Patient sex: F
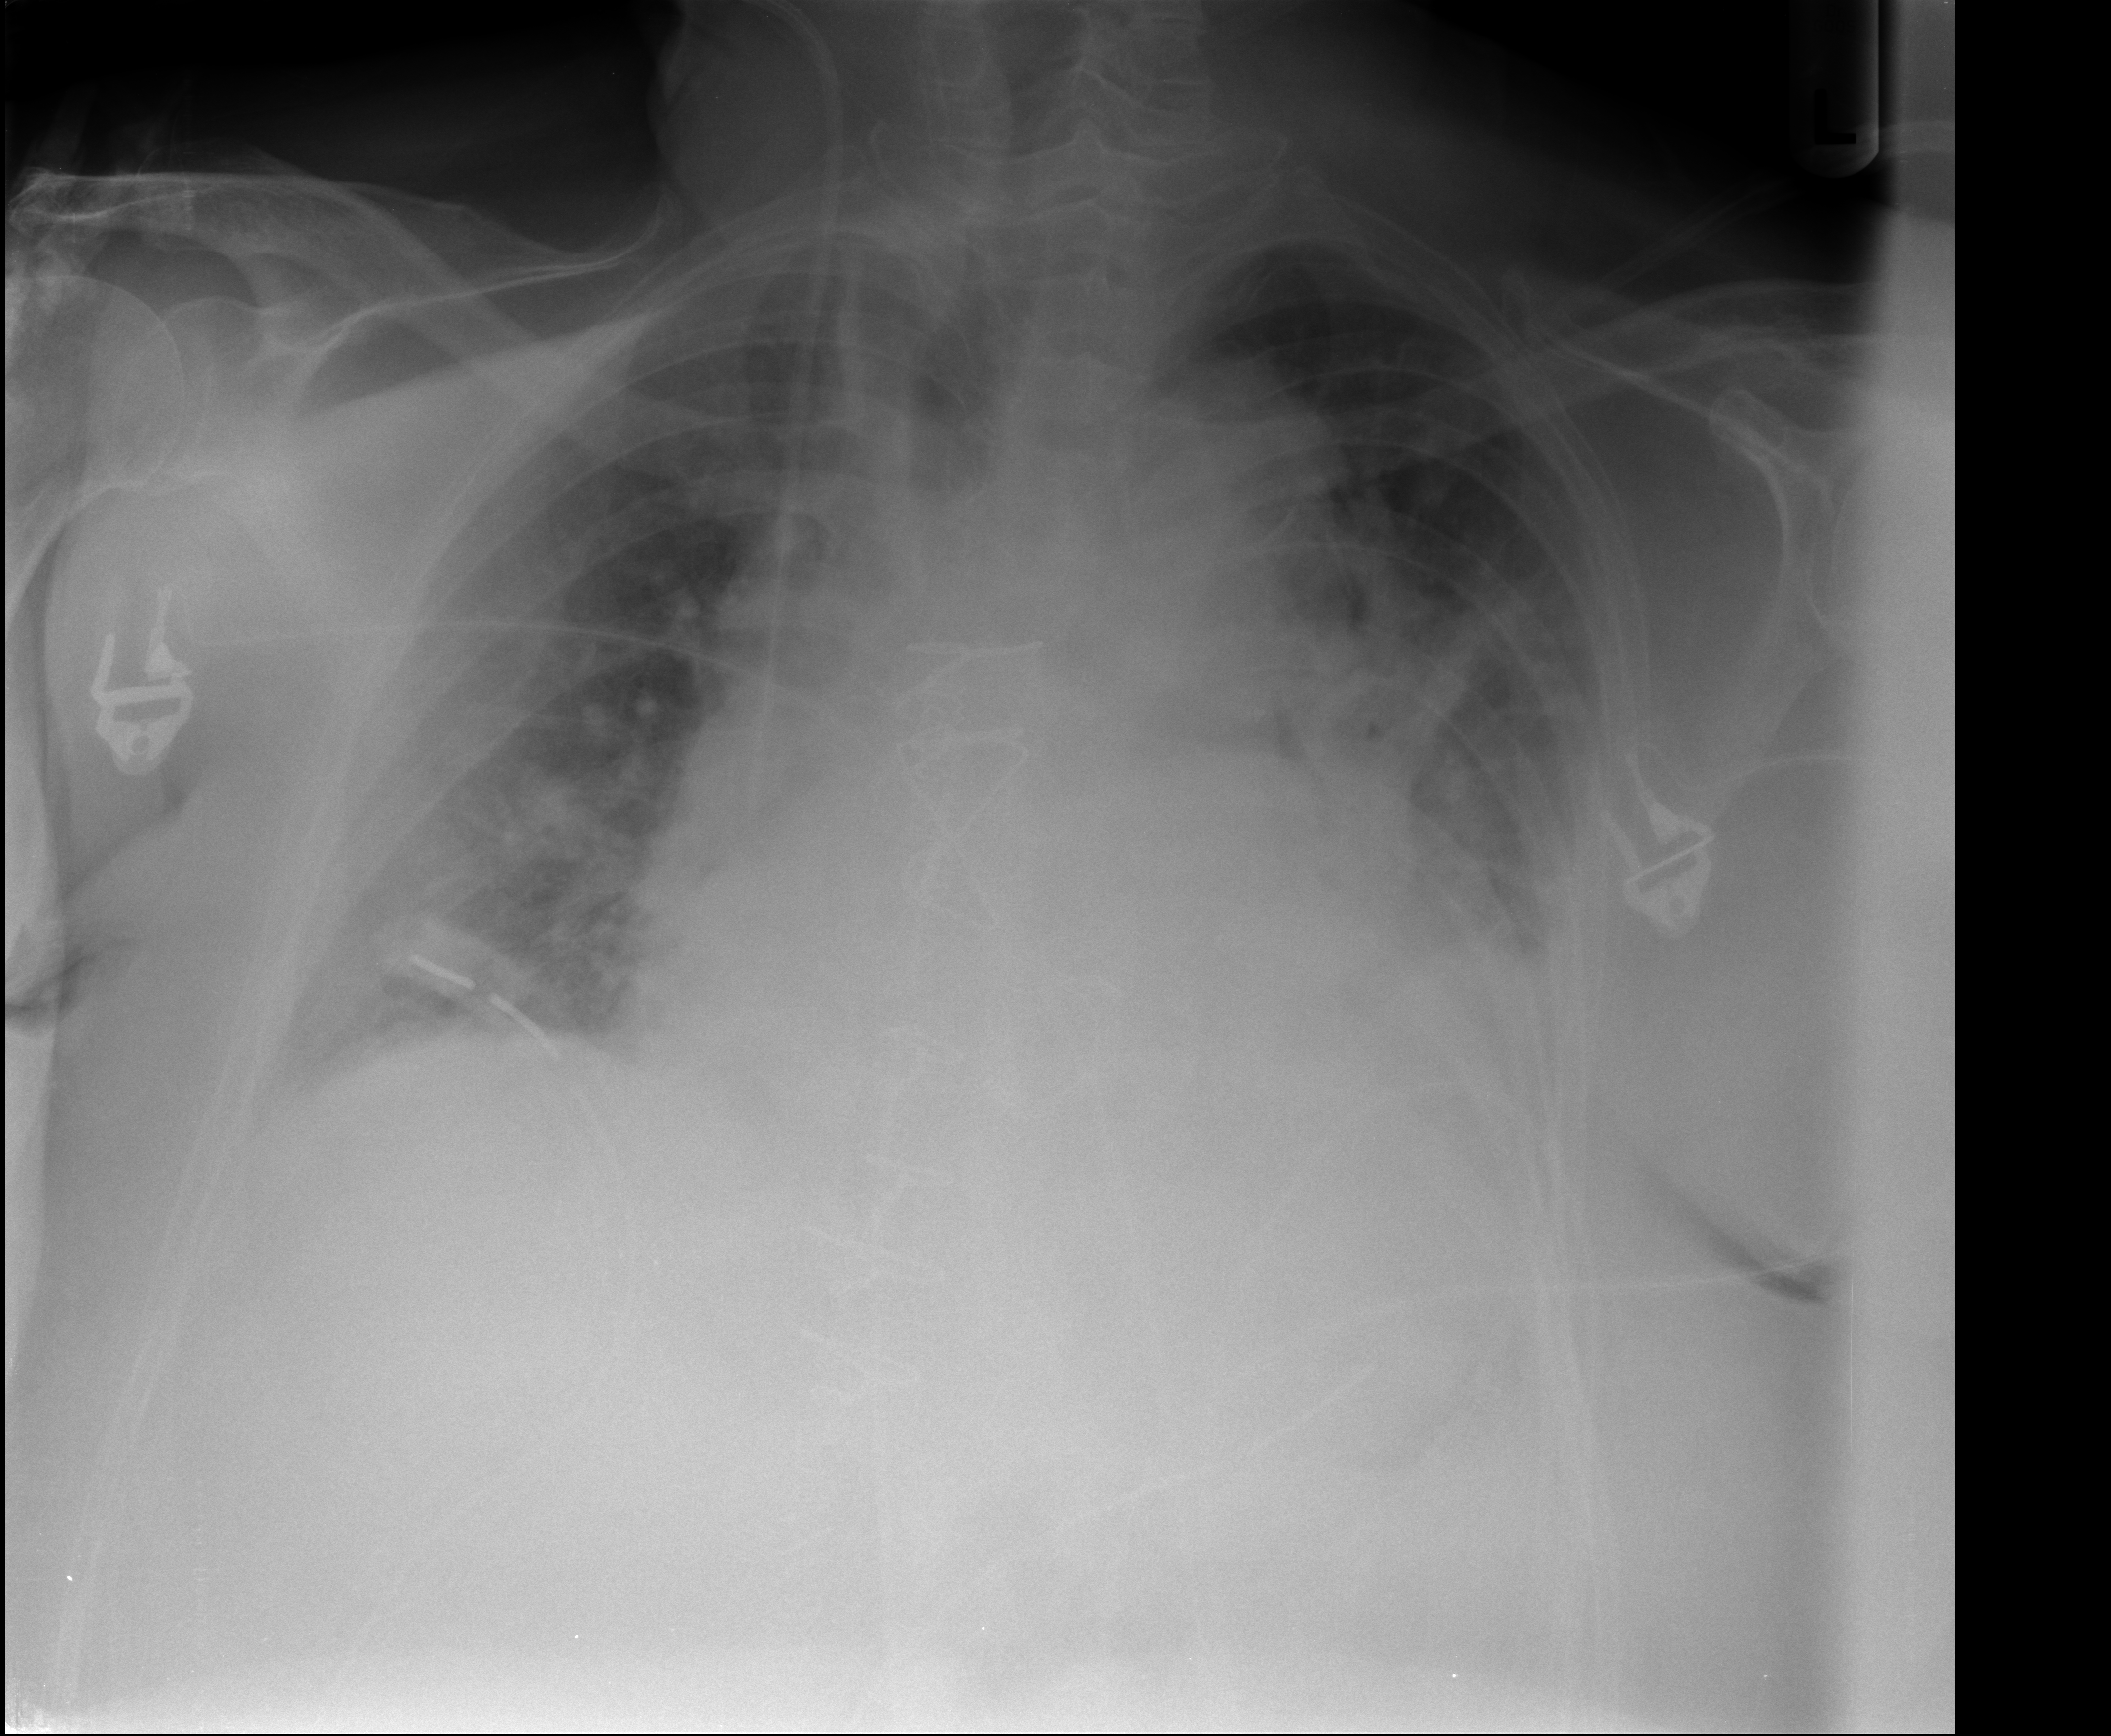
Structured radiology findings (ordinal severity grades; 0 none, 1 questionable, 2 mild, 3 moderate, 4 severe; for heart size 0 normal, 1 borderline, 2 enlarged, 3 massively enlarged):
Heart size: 3
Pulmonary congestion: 2
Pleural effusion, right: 1
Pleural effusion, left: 2
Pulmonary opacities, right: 1
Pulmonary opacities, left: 2
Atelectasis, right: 2
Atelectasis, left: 2